Interaction volume radius: 10 \u00c5
Interaction volume height: 10 \u00c5
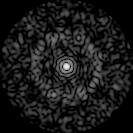
Disorder parameter: 0.7779